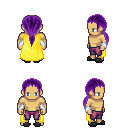
a pixel art fantasy rpg character, male body template, human, tanned skin, yellow cape, magenta pants, purple ponytail hairstyle, white cloth bracers, gray slippers, four views (front, back, left, right), 2x2 character sprite sheet, small pixel art, hard edges, no anti-aliasing